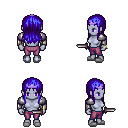
a pixel art fantasy rpg character, female body template, dark elf, purple skin, steel arm armor, magenta pants, blue unkempt hairstyle, purple tiara, bracelets, white slippers, dagger, four views (front, back, left, right), 2x2 character sprite sheet, small pixel art, hard edges, no anti-aliasing